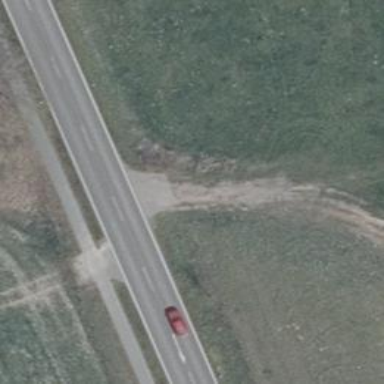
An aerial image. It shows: Secondary road with asphalt surface.